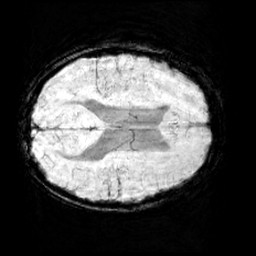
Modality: minIP
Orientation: axial
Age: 10
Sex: male
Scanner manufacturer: siemens
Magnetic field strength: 3 T
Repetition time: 0.027 s
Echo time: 0.02 s